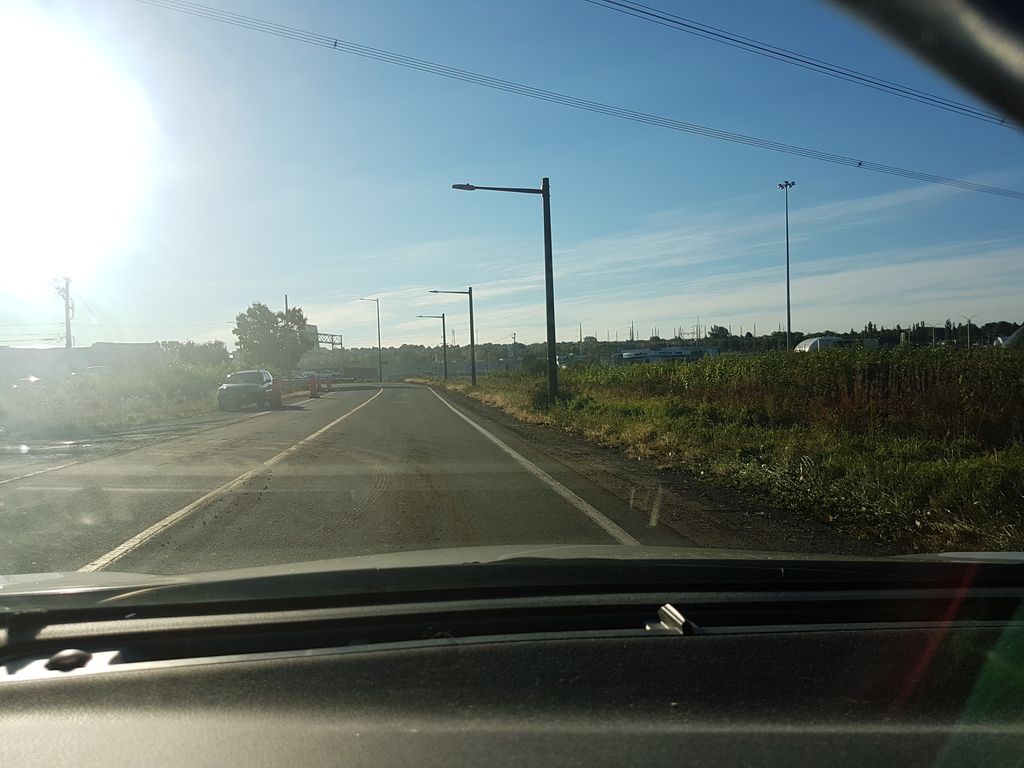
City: quebec_city